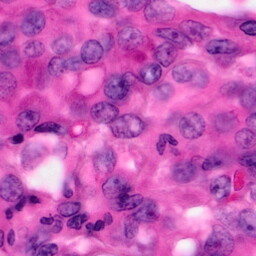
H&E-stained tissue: Pancreatic